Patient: sex M, age 66
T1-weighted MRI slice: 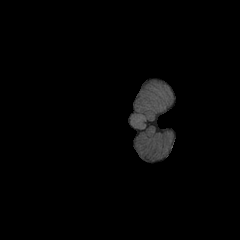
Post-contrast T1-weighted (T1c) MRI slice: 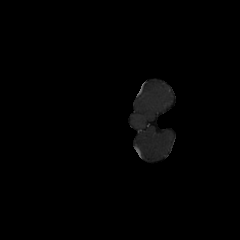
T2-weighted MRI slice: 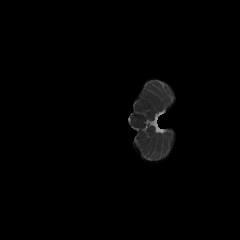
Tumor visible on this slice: no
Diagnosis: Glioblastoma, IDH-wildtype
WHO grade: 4